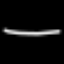
Label: line